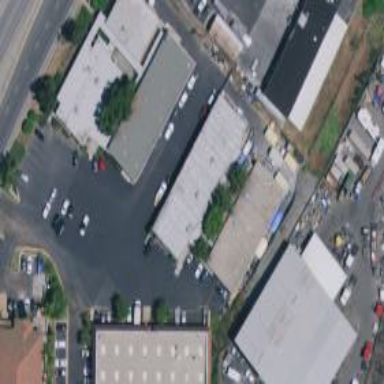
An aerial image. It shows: Commercial building.